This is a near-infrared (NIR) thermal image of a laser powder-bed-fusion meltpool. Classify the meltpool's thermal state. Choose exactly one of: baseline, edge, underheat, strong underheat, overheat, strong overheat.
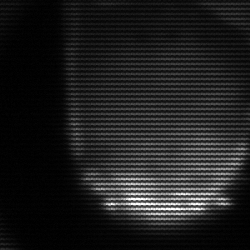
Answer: edge